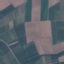
Land use / land cover: PermanentCrop